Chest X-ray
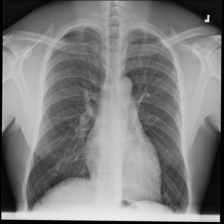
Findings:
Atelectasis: negative
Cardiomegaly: negative
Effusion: negative
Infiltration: negative
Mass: negative
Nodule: negative
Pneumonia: negative
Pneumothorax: negative
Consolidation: negative
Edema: negative
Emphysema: negative
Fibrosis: negative
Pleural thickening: negative
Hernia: negative